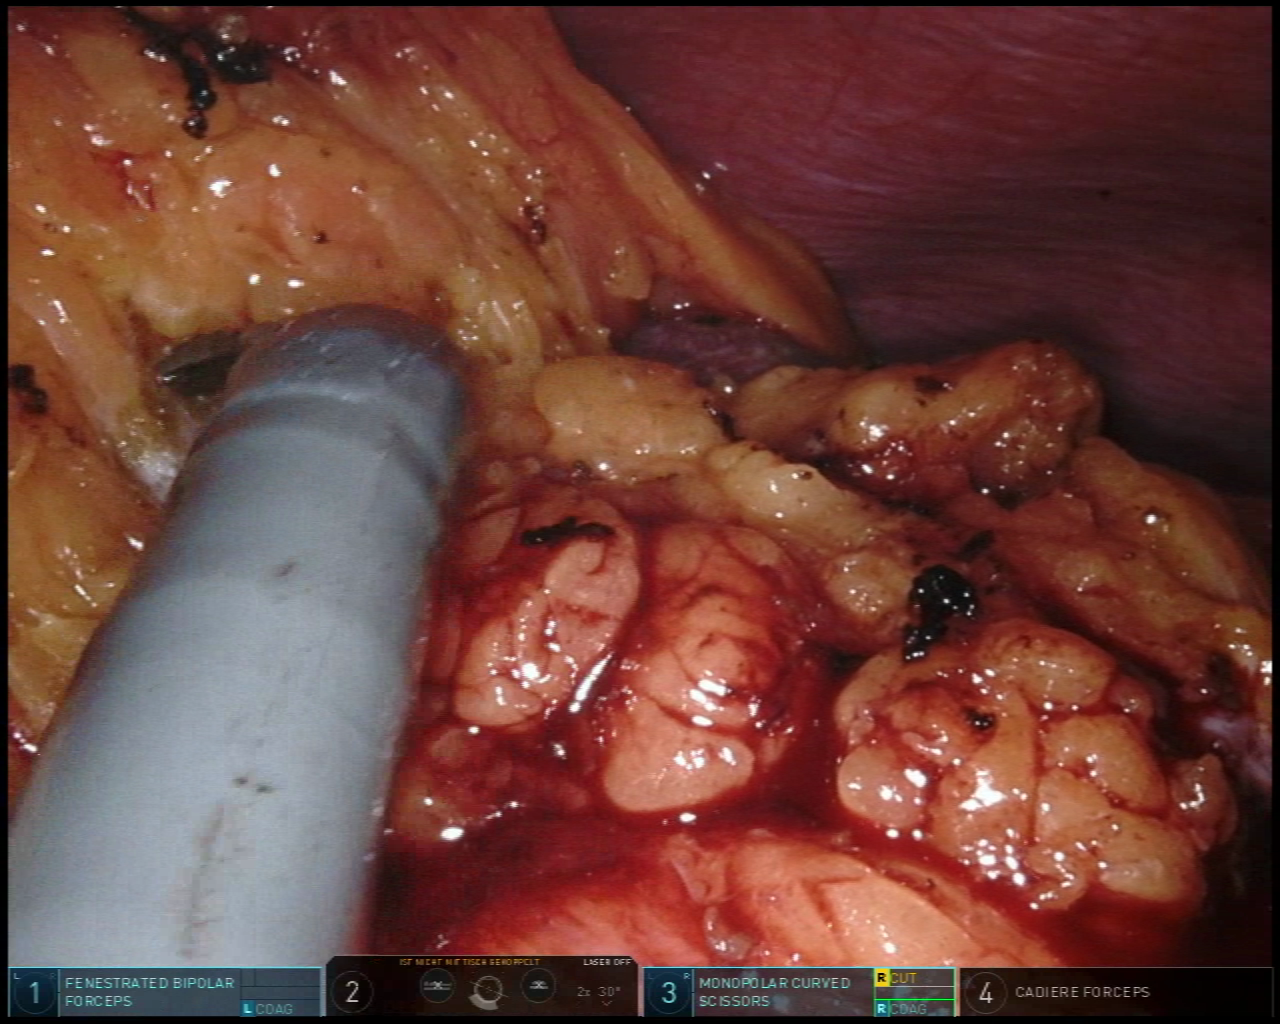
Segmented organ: spleen
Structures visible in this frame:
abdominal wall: yes
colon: no
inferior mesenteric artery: no
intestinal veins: no
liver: no
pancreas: no
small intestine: no
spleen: yes
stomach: no
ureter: no
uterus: no
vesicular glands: no